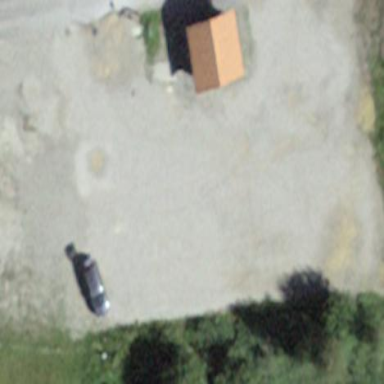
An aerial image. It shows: Parking area with fine gravel surface.